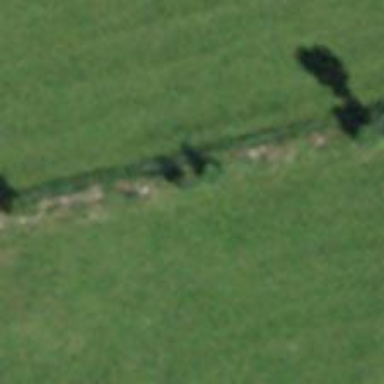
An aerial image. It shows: Dry stone wall barrier.